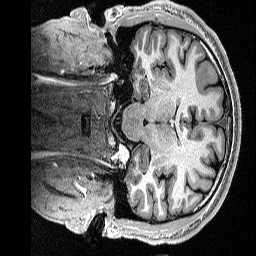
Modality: T1w
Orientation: coronal
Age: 24
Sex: male
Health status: healthy
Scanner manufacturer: siemens
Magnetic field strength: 1.5 T
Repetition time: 2.73 s
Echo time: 0.00357 s